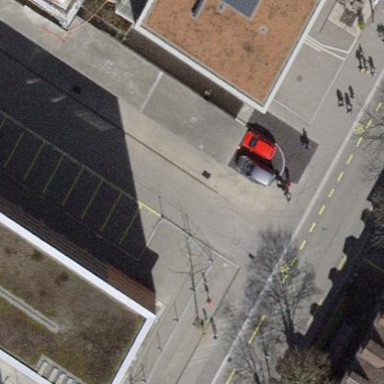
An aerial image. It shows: Roofed bicycle parking area with anchor points.